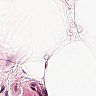
Metastatic tissue present: no